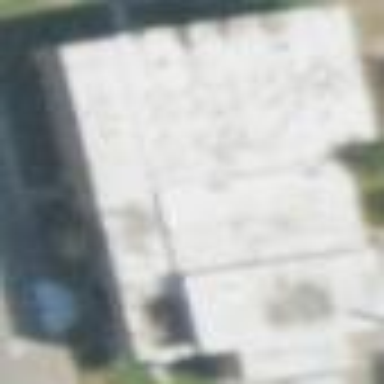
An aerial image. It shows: Kindergarten building.